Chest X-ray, PA view. Patient: 28 years old, sex F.
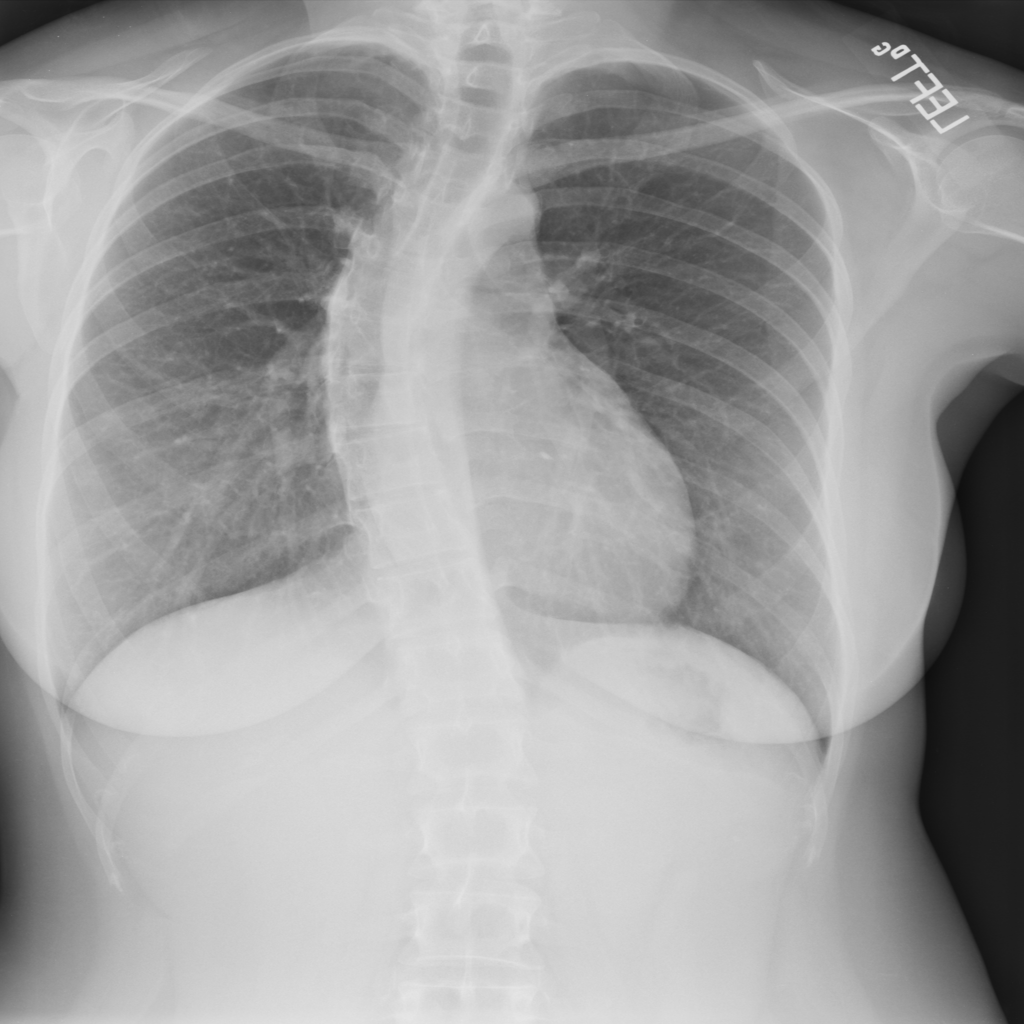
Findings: No Finding